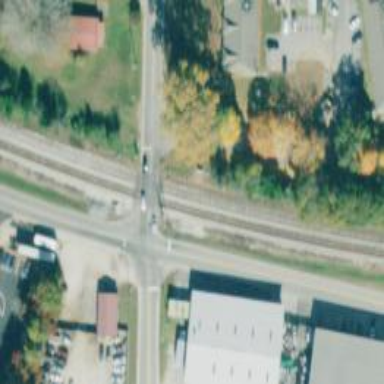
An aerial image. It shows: Level crossing with lights at the railway.